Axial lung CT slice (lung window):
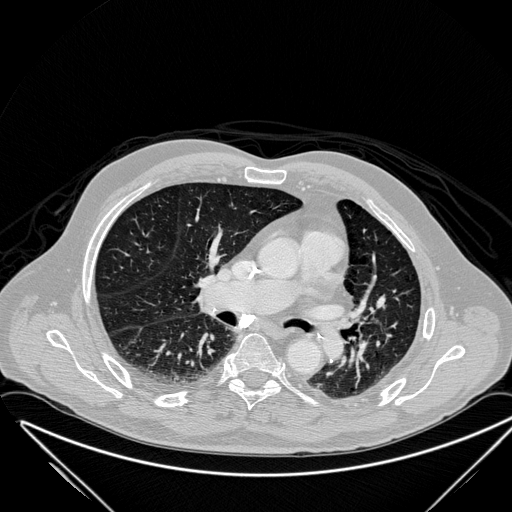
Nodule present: no